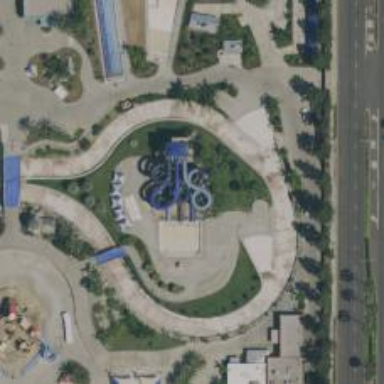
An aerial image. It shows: Water slide attraction.